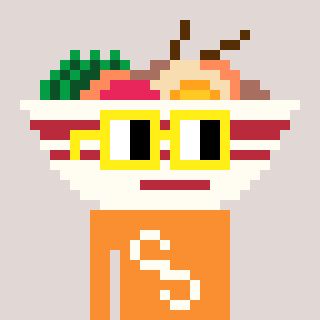
a pixel art character with square yellow glasses, a noodles-shaped head and a orange-colored body on a warm background